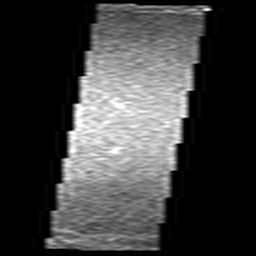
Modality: angio
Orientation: coronal
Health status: ill
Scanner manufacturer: siemens
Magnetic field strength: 3 T
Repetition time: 0.022 s
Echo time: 0.00348 s